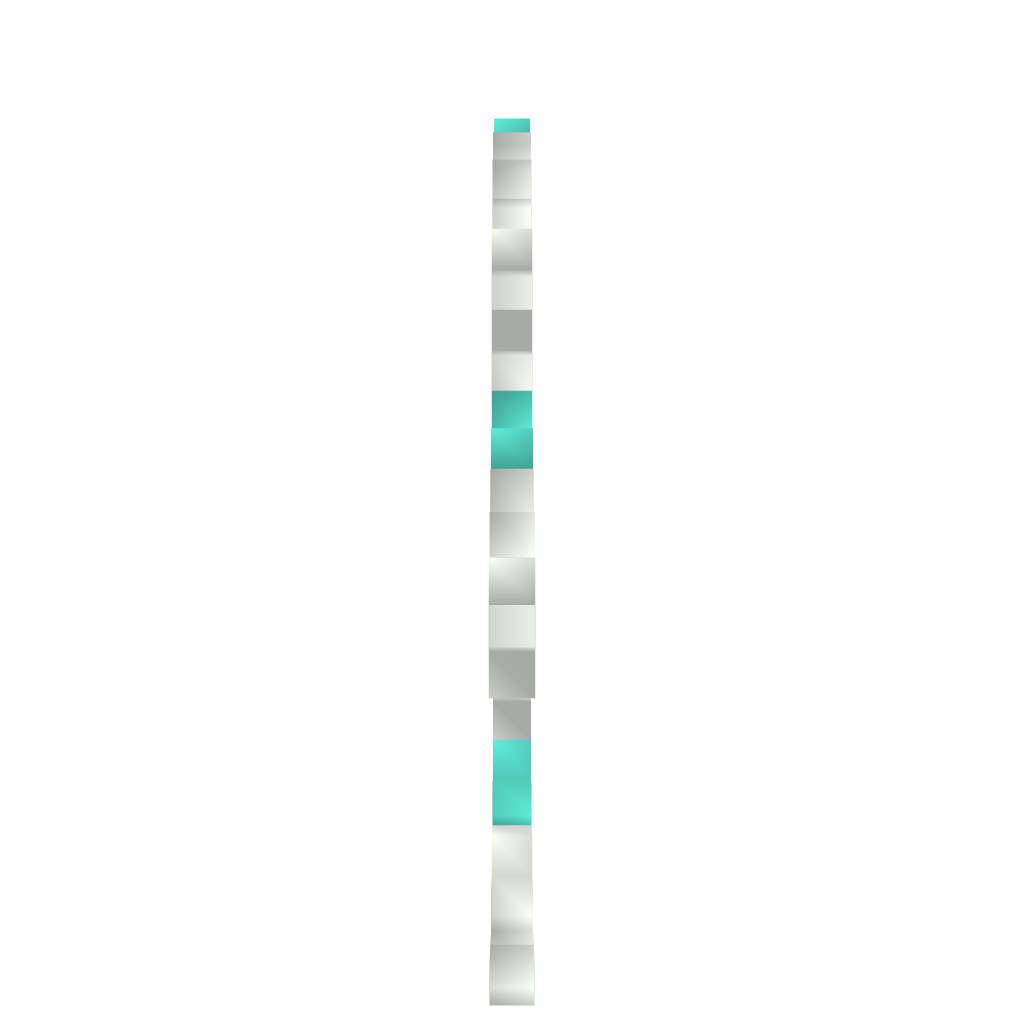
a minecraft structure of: Iceman (ErnieCIII)